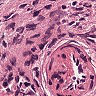
Metastatic tissue present: no